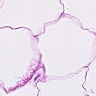
Metastatic tissue present: no